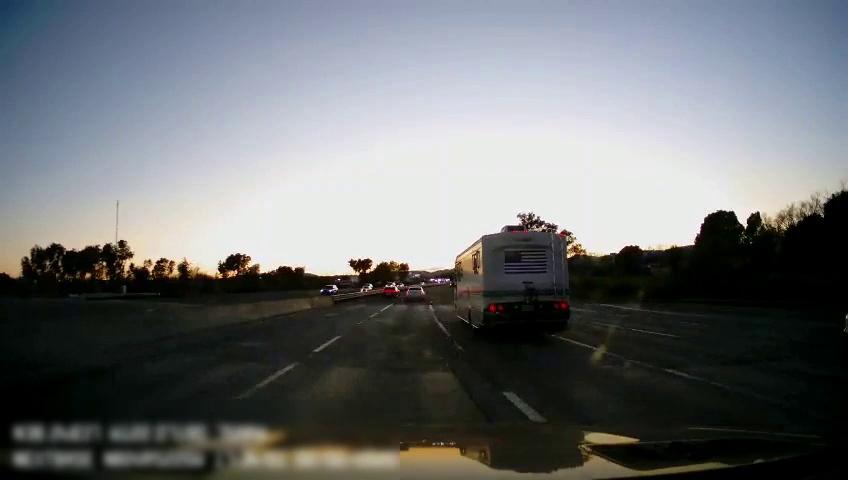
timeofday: Day
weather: Sunny
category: Drivable Space
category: Vehicles | Van
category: Vehicles | Truck
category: Vehicles | Car
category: Vehicles | Car
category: Vehicles | SUV
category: Vehicles | Car
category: Lanes | Current Lane
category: Lanes | Alternate Lane
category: Lanes | Alternate Lane
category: Lanes | Current Lane
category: Lanes | Alternate Lane
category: Lanes | Alternate Lane
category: Lanes | Alternate Lane